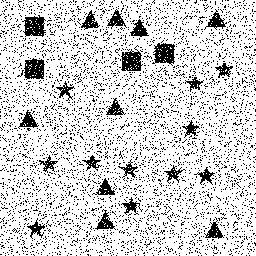
Squares: 4
Triangles: 9
Stars: 11
Total shapes: 24